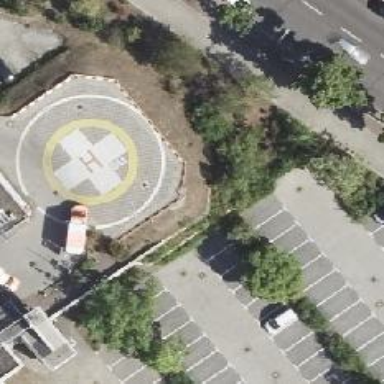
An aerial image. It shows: Image showing helipad at airport.